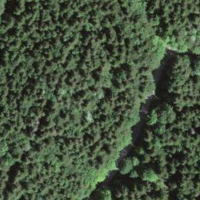
EUNIS habitat code: 43
Species observed at this site:
Lophophanes cristatus